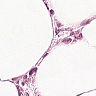
Metastatic tissue present: yes